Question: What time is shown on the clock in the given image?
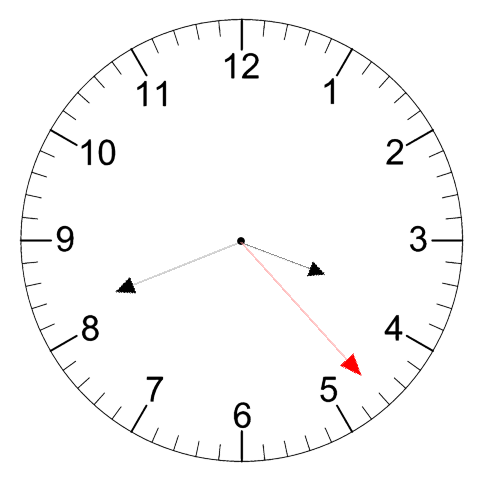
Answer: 03:41:23